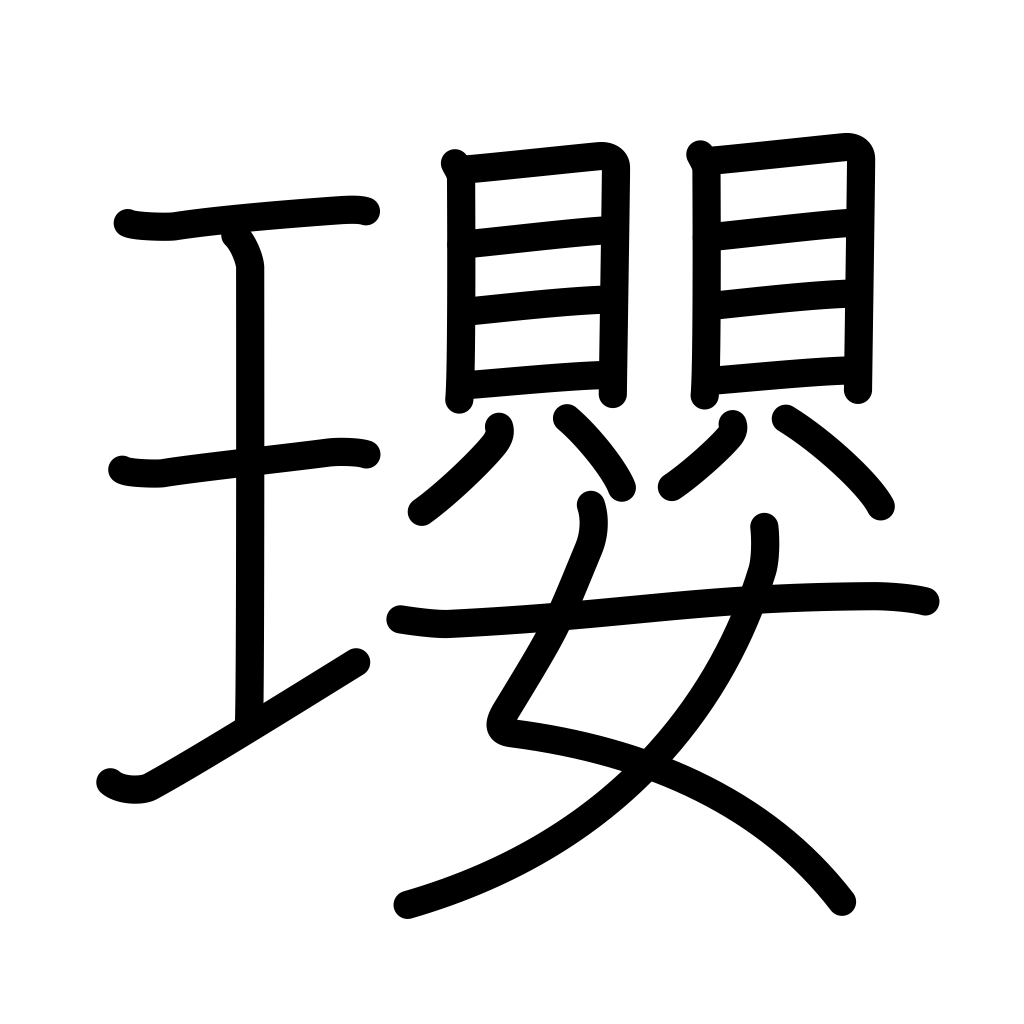
Meaning: jewelled necklace